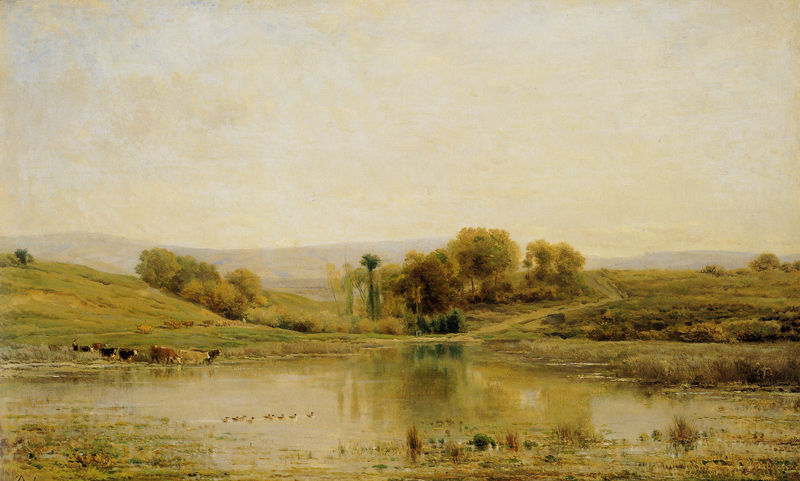
Titel: Troupeau au bord de l'étang de Gylieu, Moorteich von Gylieu mit Herde am Ufer
Künstler: Charles François Daubigny
Standort: Sankt Petersburg
Institution: Musée de l'Ermitage
Schlagwörter: baum, blau, gemälde, himmel, wasser, wolken, bäume, fluss, gelb, grün, landschaft, ocker, see, teich, ufer, braun, grau, hintergrund, licht, blick, gras, tiere, weg, wiese, trinken, spiegel, öl, ebene, feld, gräser, horizont, horizontlinie, hügel, kühe, natur, schilf, spiegelung, vieh, weide, weite, busch, büsche, flach, gehen, gewässer, sträucher, wege, wiesen, familie, pflanze, pflanzen, wald, weiher, seicht, sommer, düster, ente, abhang, mittag, warm, berge, einschnitt, hang, bergkette, dunst, farbe, lila, tag, grasen, herde, kuh, rind, enten, idylle, stille, romantik, querformat, spiegeln, stimmung, senke, oase, schild, rinder, weiden, geld, wasserpflanzen, moos, zentralperspektive, küken, sumpf, wasservögel, trüb, baumgruppe, gefleckt, moor, tümpel, seerosen, grad, hain, tränke, horizontal, hänge, hirte, hirten, baumgruppen, seelandschaft, trauerweide, kuhherde, mittig, fokus, grün wiese, furth, lichtvoll, viehherde, ggelbgrün, sumpfig, entenküken